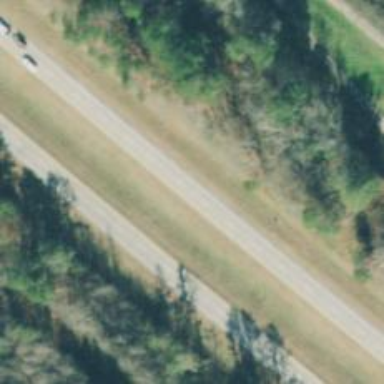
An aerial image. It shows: Trunk highway.